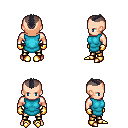
a pixel art fantasy rpg character, male body template, human, light skin, teal tunic, gold greaves, raven short mohawk hairstyle, gold gloves, gold boots, four views (front, back, left, right), 2x2 character sprite sheet, small pixel art, hard edges, no anti-aliasing